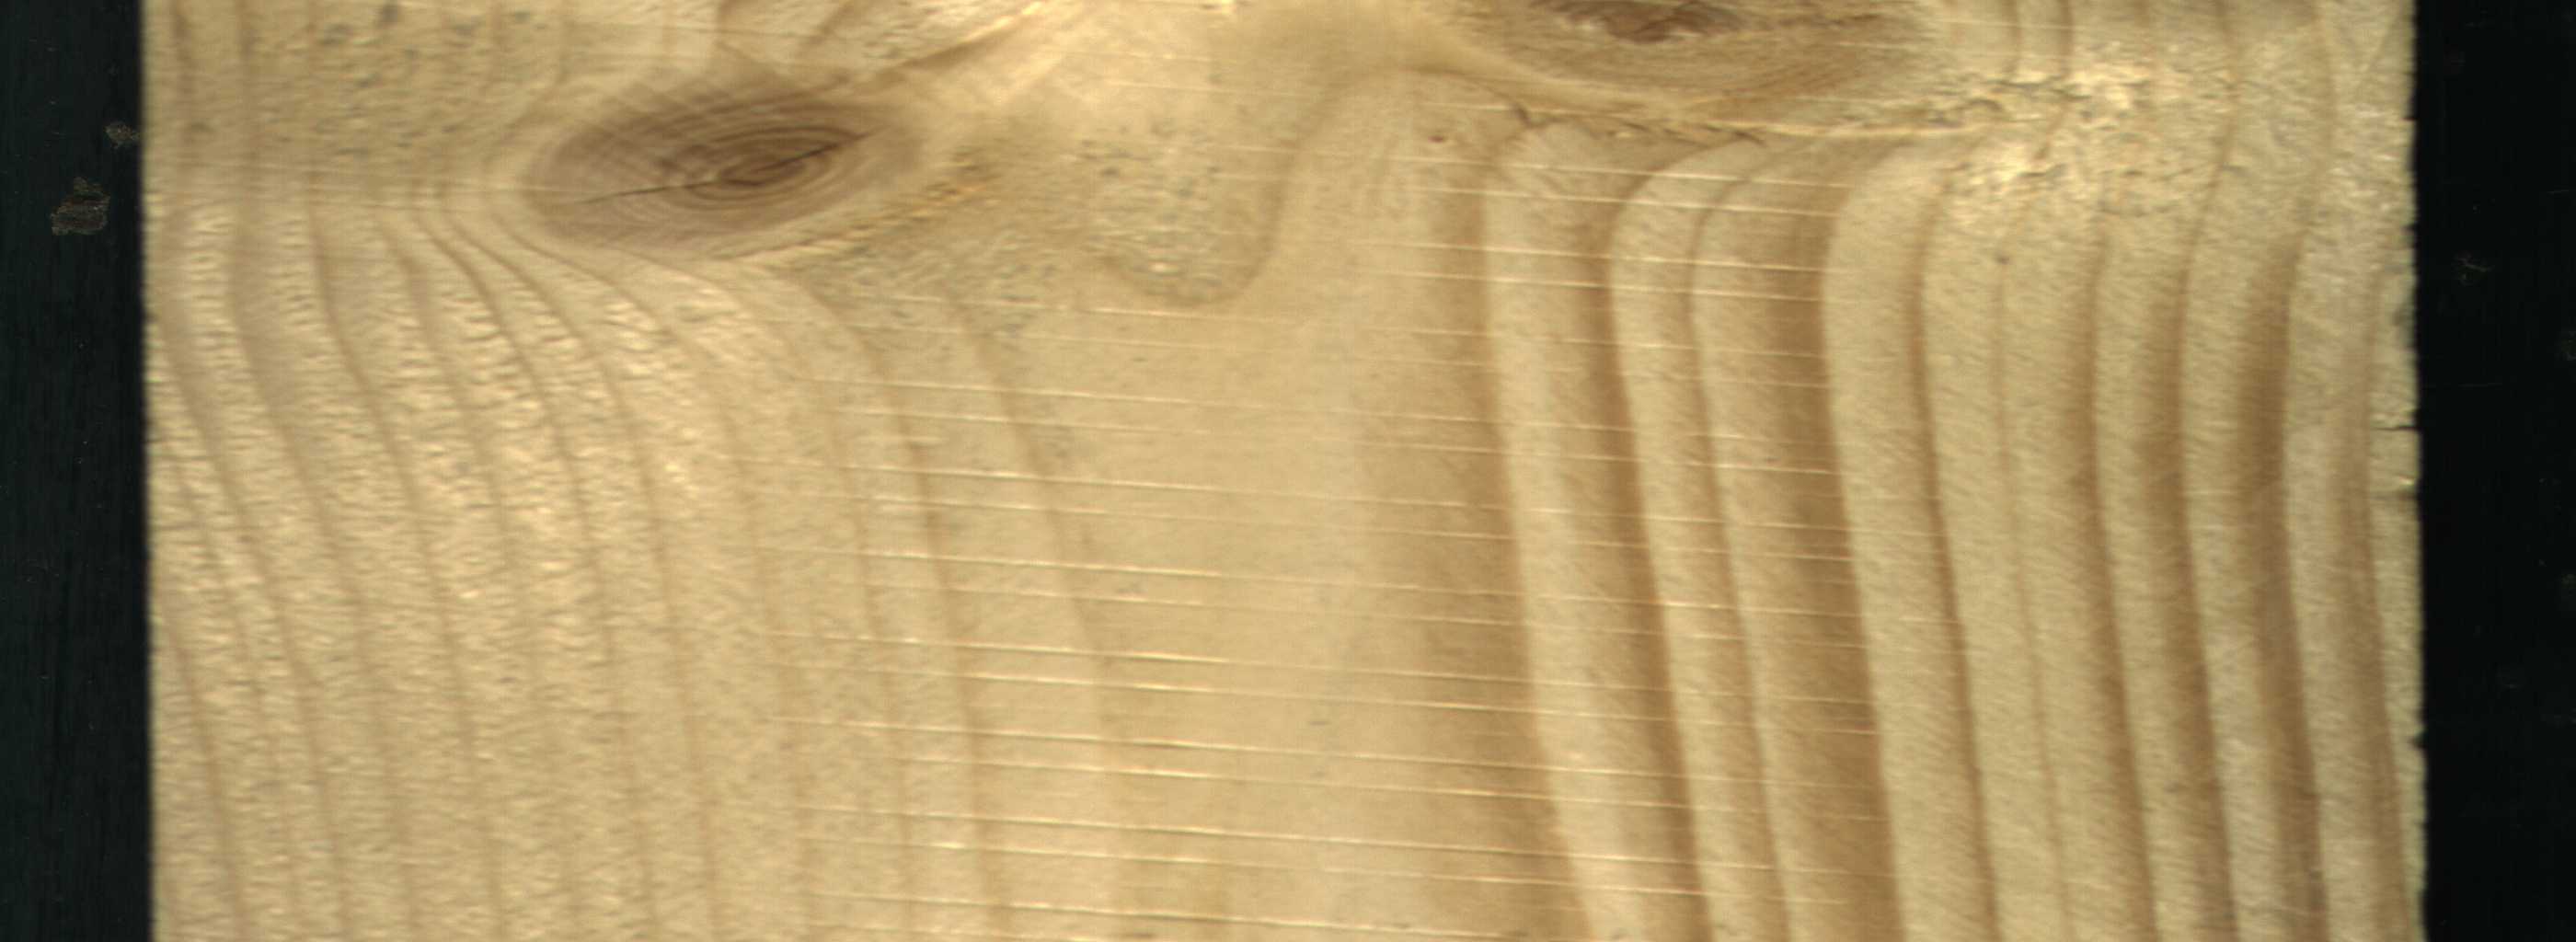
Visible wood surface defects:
knot_with_crack
Live_Knot